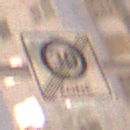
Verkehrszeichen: EndeZone30
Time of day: Night
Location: Outdoor (Urban)
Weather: Overcast
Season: Winter
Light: Artificial